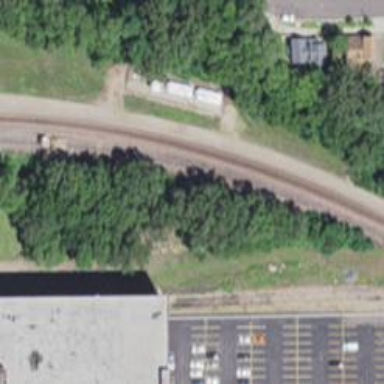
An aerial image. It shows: Railway siding for service.